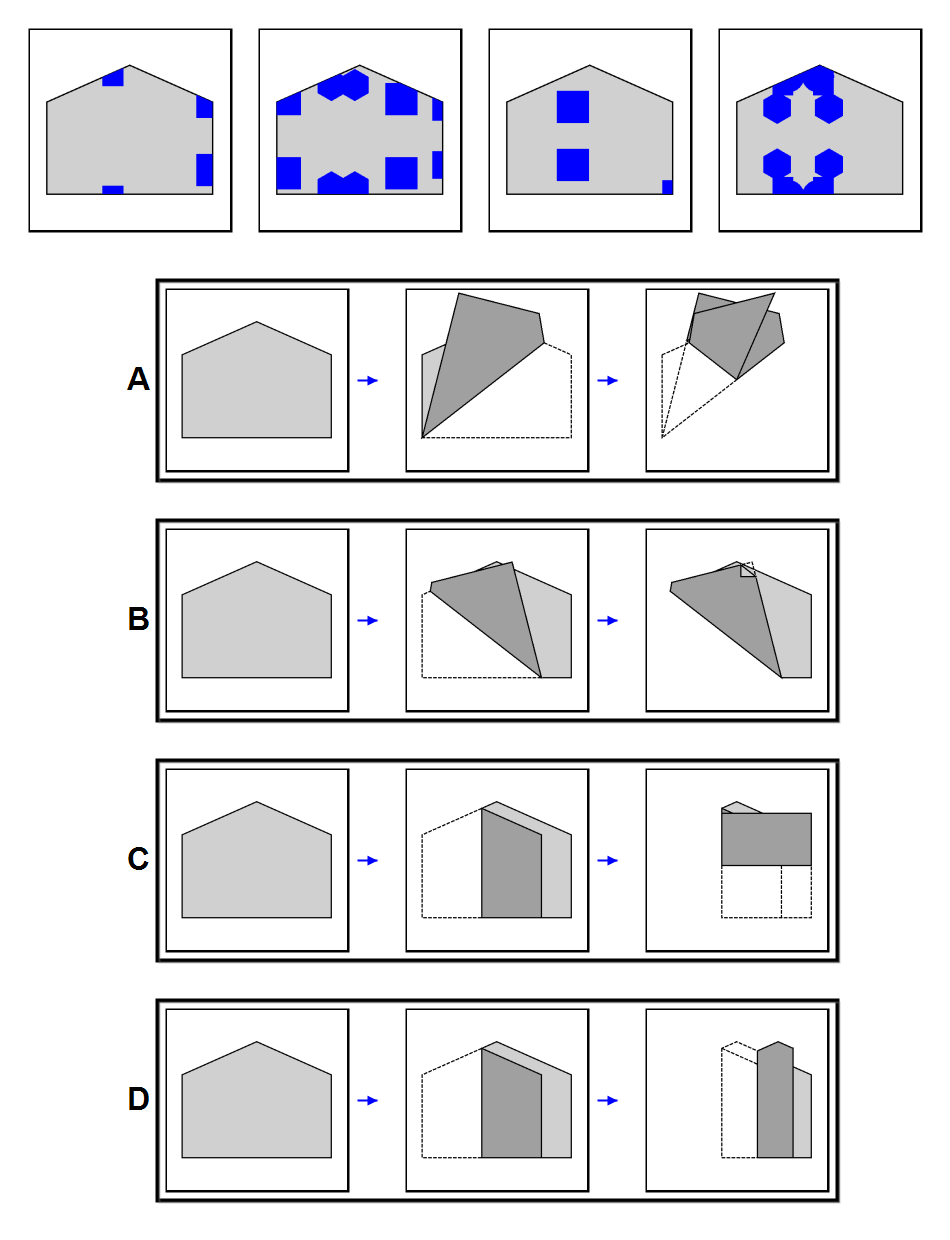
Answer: C